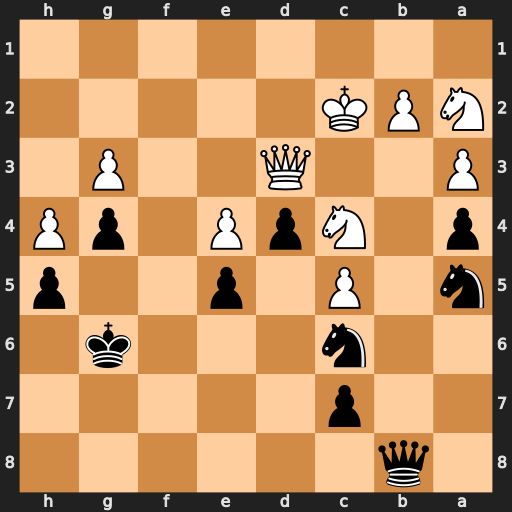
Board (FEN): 1q6/2p5/2n3k1/n1P1p2p/p1NpP1pP/P2Q2P1/NPK5/8
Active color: b
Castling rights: -
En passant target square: -
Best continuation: Qb3+ Qxb3 axb3+